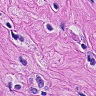
Metastatic tissue present: yes